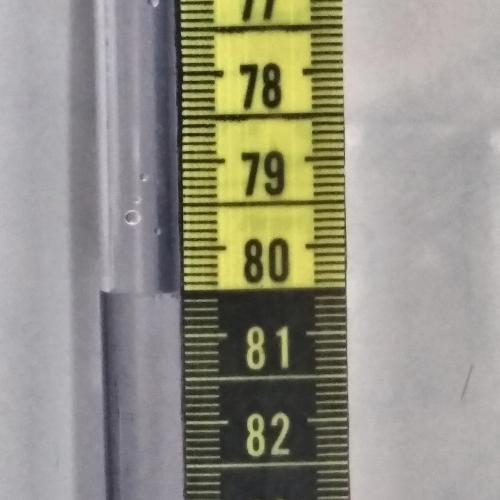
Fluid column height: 80.5 cm